Interaction volume radius: 5 \u00c5
Interaction volume height: 25 \u00c5
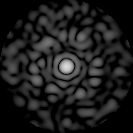
Disorder parameter: 0.8012